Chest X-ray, PA view. Patient: 30 years old, sex F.
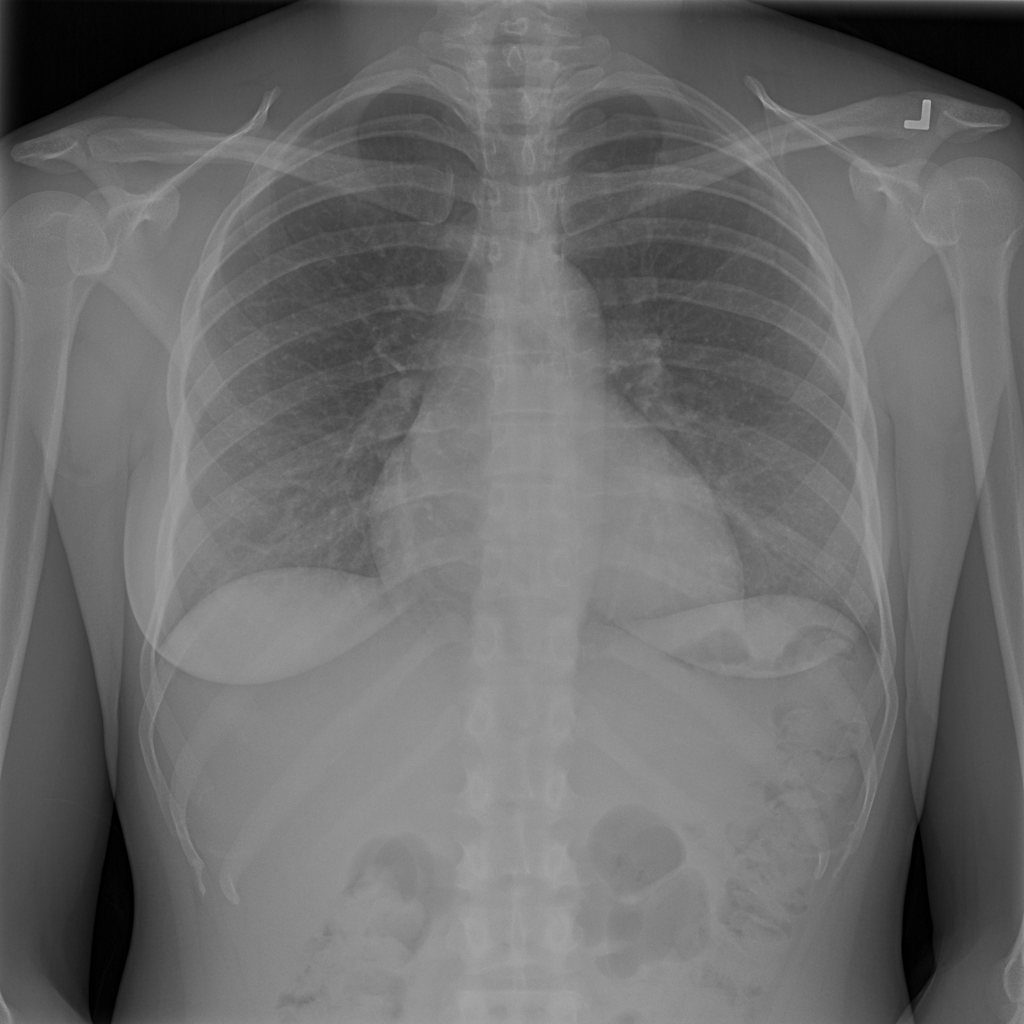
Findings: No Finding